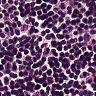
Metastatic tissue present: no